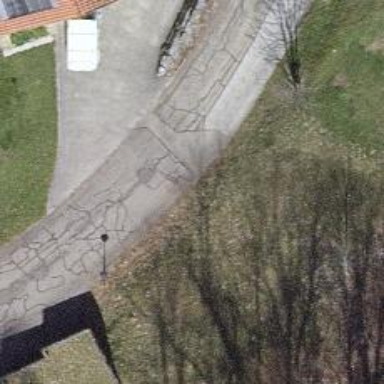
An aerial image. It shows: Paved alley serving as service road.